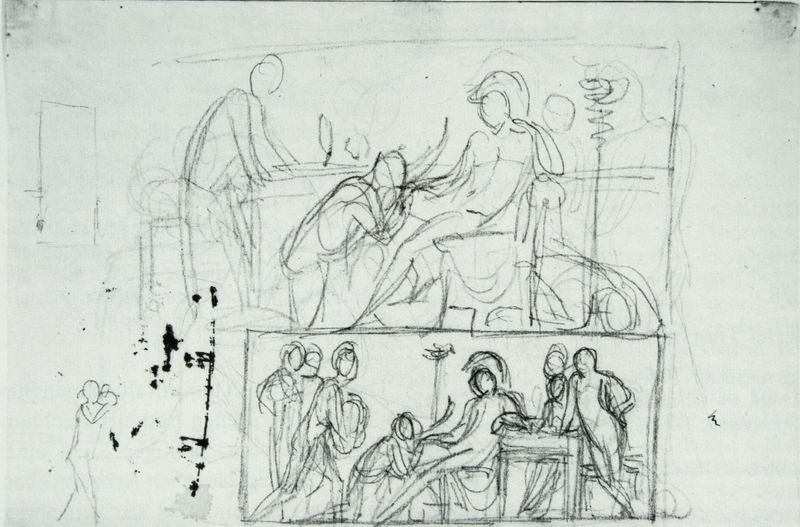
Titel: Skizzenblatt zu dem Relief "Priamos vor Achill"
Künstler: Bertel Thorvaldsen
Standort: Kopenhagen
Institution: Thorvaldsen Museum
Schlagwörter: gruppe, held, kopf, kämpfer, körper, mann, vogel, weiß, komposition, menschen, mädchen, sitzen, frau, grau, kreide, lampe, männer, raum, schwarz, skizze, stuhl, stützen, tisch, tür, zeichnung, zimmer, leute, wand, diener, rahmen, stehen, tragen, innenraum, schauen, gehen, figur, sessel, sitzend, stehend, person, gebeugt, beine, schnell, kuss, küssen, papier, umrisse, lehne, studie, übung, formen, grafik, graphik, türe, rand, figuren, könig, thron, essen, detail, angelehnt, leuchter, knie, striche, umriss, tusche, antike, rechteck, stockwerk, kohle, schwarzweiss, knien, bleistift, helm, herrscher, beten, entwurf, mahl, mahlzeit, tinte, gestalten, fleck, flecken, heiligenschein, christus, jesus, flehen, knieend, kniend, aufgestützt, knieen, verbeugung, fleckig, hochzeit, heilige, verehrung, jünger, schemen, vorlage, kleckse, klecks, doppelt, handkuss, anordnung, kniefall, proskynese, unterwerfung, federzeichnung, vorzeichnung, verteilung, handzeichnung, proportion, versuch, vorstudie, situation, heiligenschien, alexander, vergebung, stuhle, knieender, crayon, fußwaschung, spontan, verkleinerung, einschub, entwerfen, entwwurf, proskynesis, stirche, schell, 2 bilder